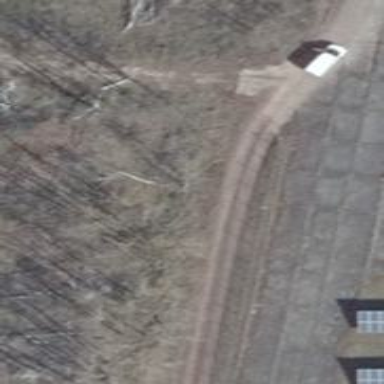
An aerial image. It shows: Track with grade 3 tracktype.